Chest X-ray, PA view. Patient: 56 years old, sex M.
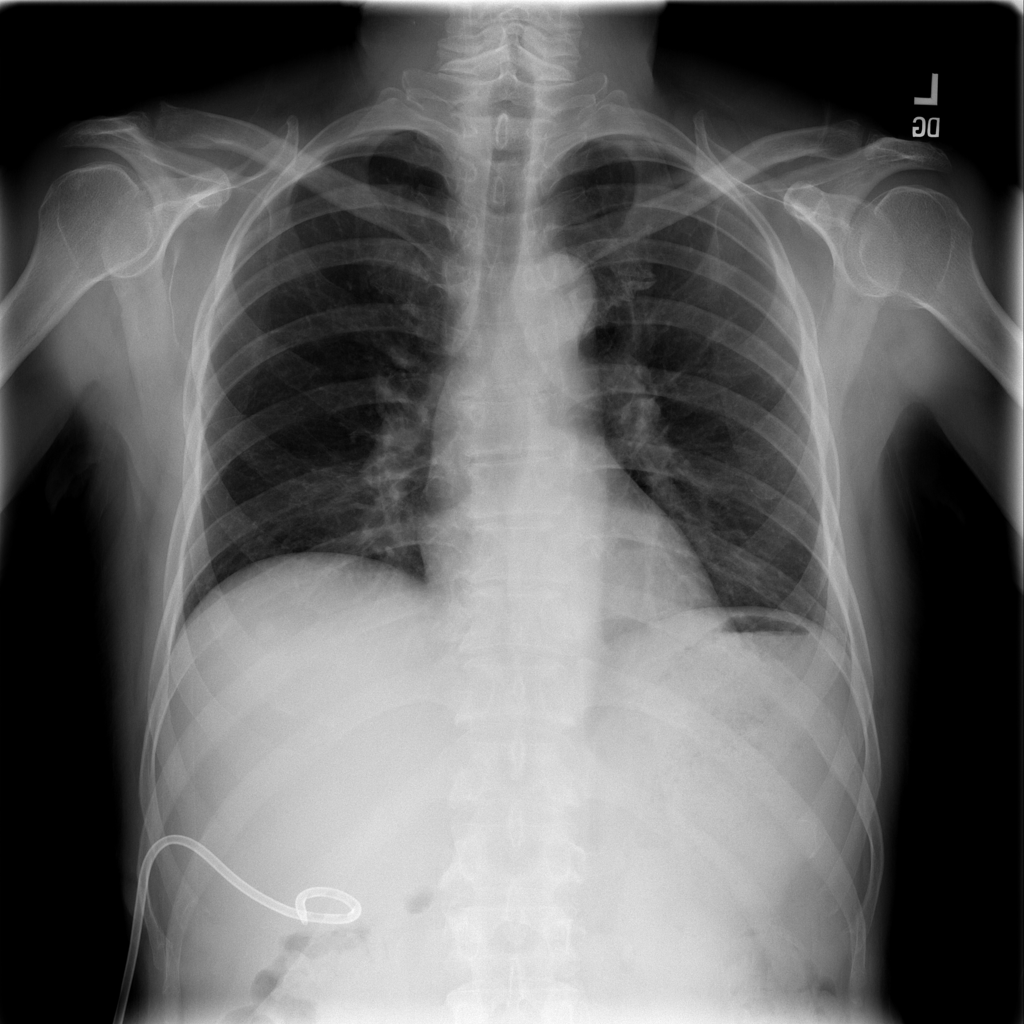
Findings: No Finding